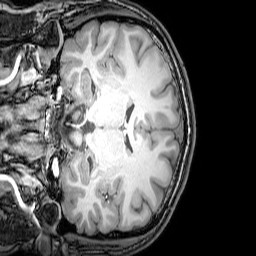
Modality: T1w
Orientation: coronal
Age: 24
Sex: male
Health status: healthy
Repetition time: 0.081 s
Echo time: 0.037 s